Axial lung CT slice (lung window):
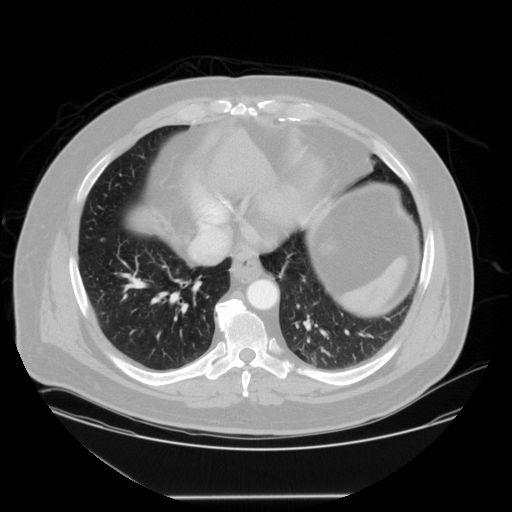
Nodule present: yes
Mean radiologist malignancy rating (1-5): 2